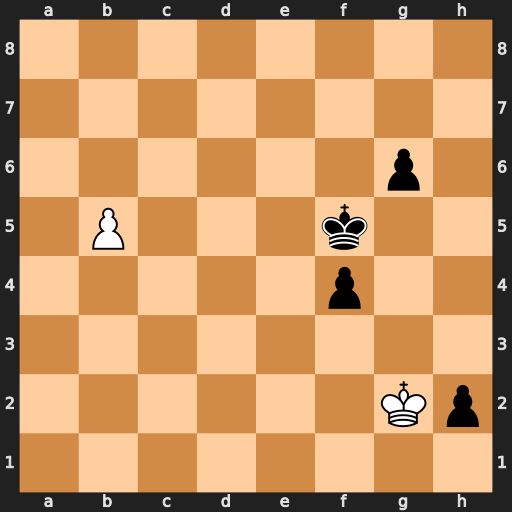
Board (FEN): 8/8/6p1/1P3k2/5p2/8/6Kp/8
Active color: w
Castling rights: -
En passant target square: -
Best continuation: b6 f3+ Kxh2 Ke6 b7 f2 Kg2 f1=Q+ Kxf1